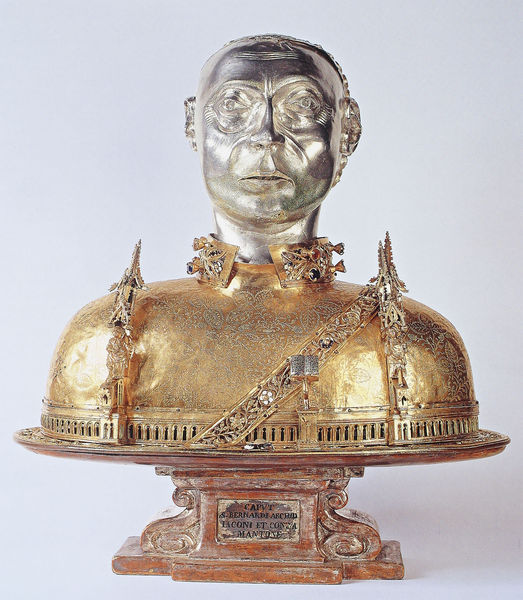
Titel: Büsten - Reliquiar des hl. Bernhard
Standort: Novara, Dom (EU - I - Piemont)
Schlagwörter: kopf, mann, holz, marmor, mund, nase, stirn, blüten, alt, augen, band, gesicht, kragen, silber, sockel, steine, hals, gold, edelsteine, gotik, ohren, ranken, schärpe, schrift, tafel, büste, verzierung, metall, bronze, foto, knochen, tablet, maske, vergoldet, uniform, soldat, stirnfalten, rüstung, edelstein, heilig, solber, ziseliert, metal, verziehrung, latein, kult, gebeine, preziosen, reliquiar, zisiliert, augenfalten, gebaine